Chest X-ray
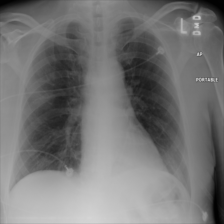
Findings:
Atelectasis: negative
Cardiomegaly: negative
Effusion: negative
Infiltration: negative
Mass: negative
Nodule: negative
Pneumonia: negative
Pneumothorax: negative
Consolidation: negative
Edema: negative
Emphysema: negative
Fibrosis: negative
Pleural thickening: negative
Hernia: negative